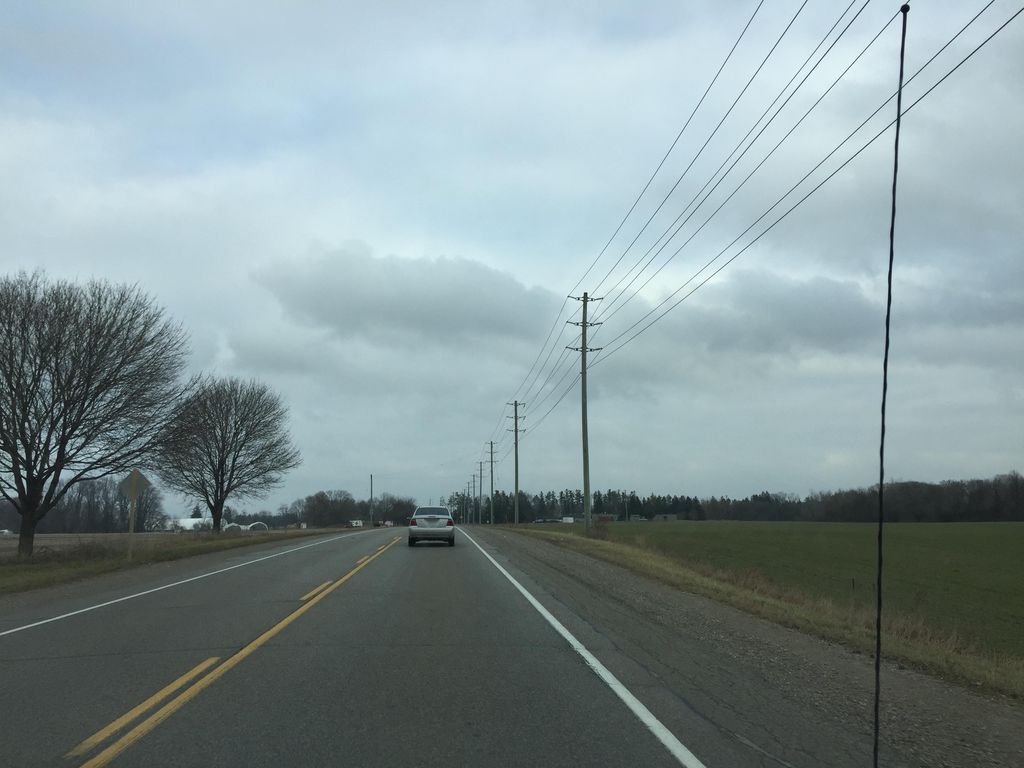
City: kitchener-waterloo